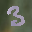
Label: 3